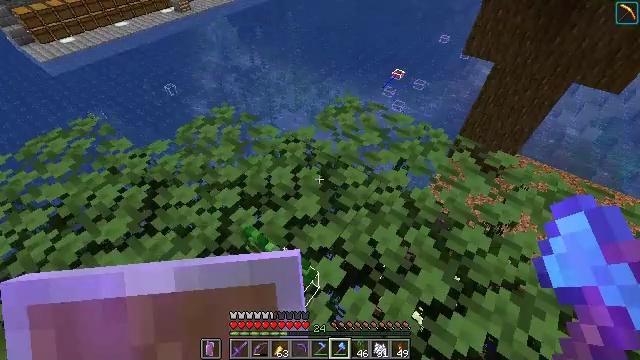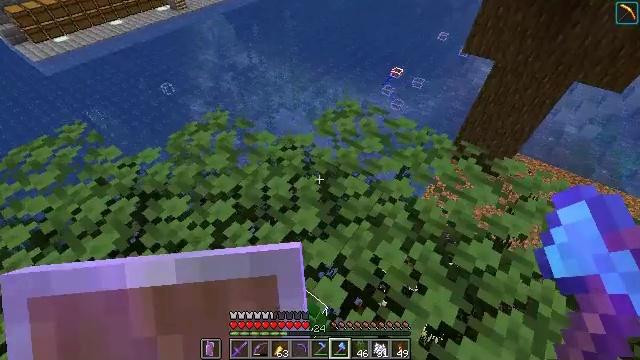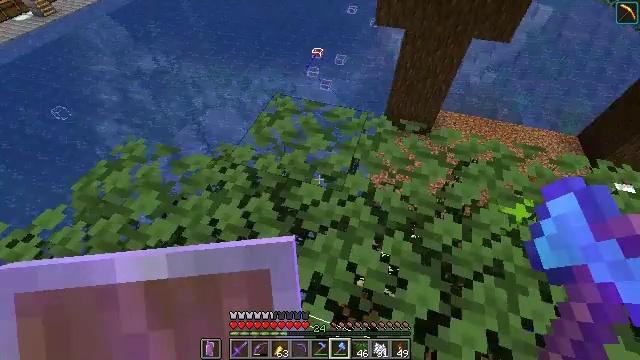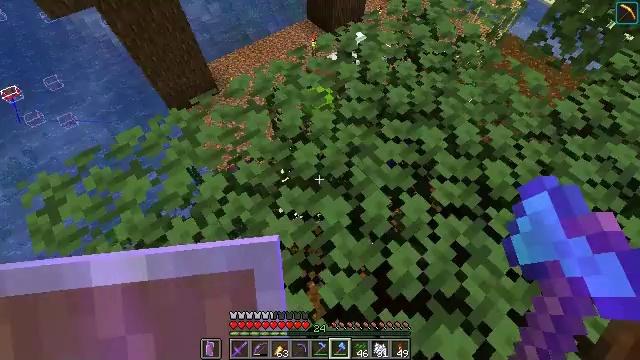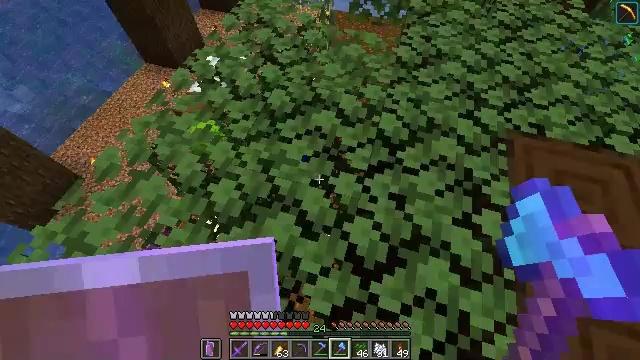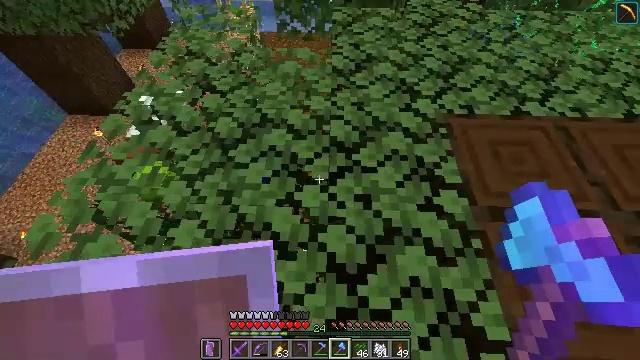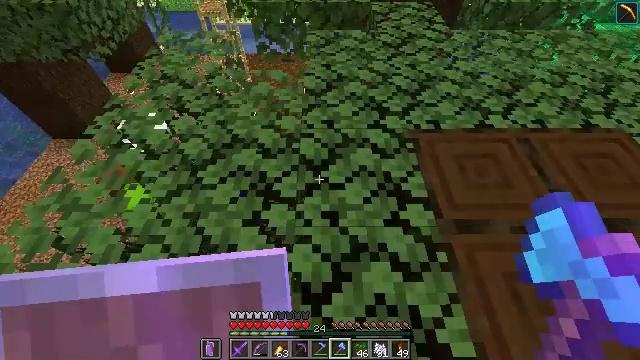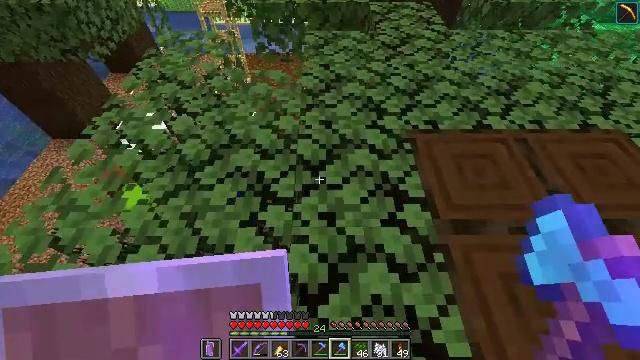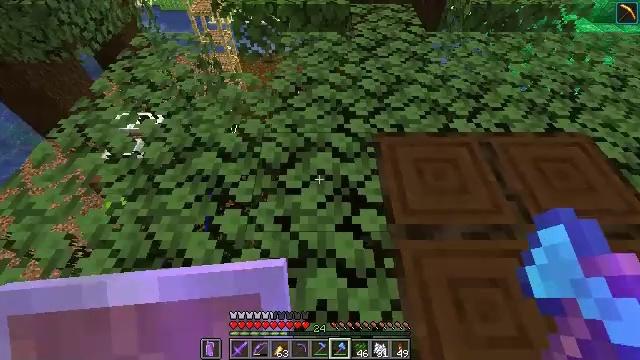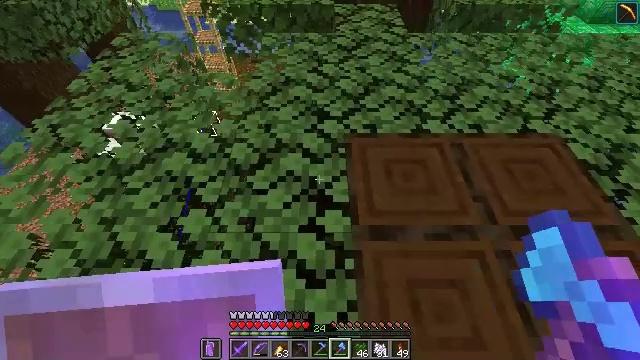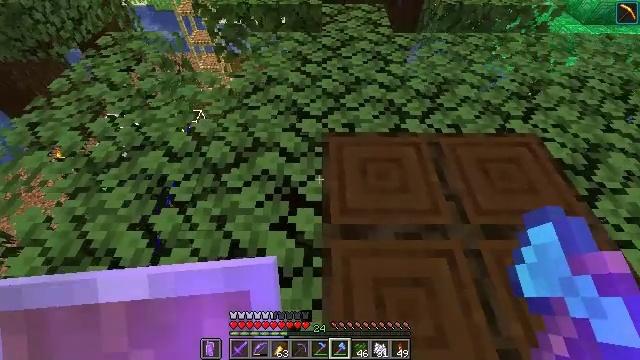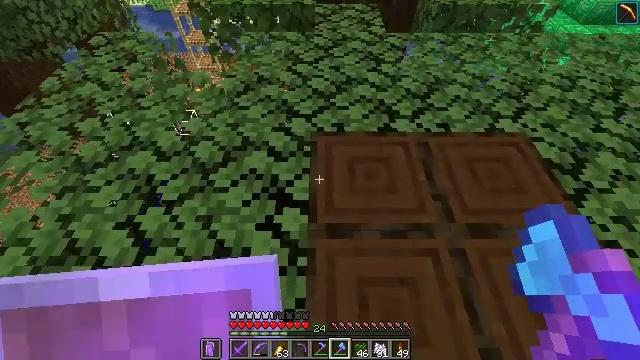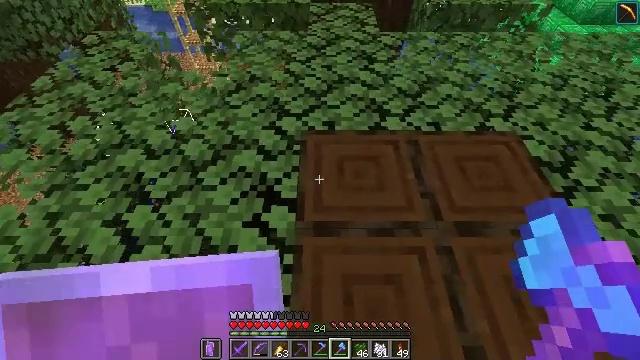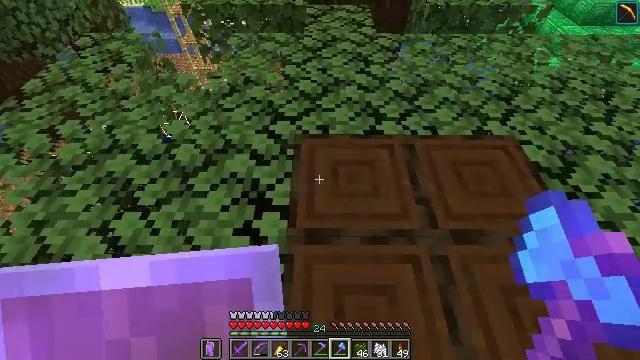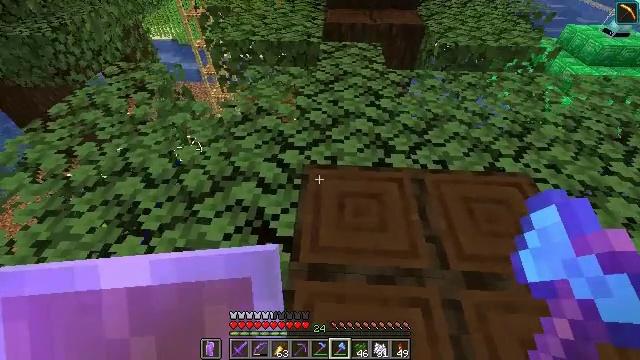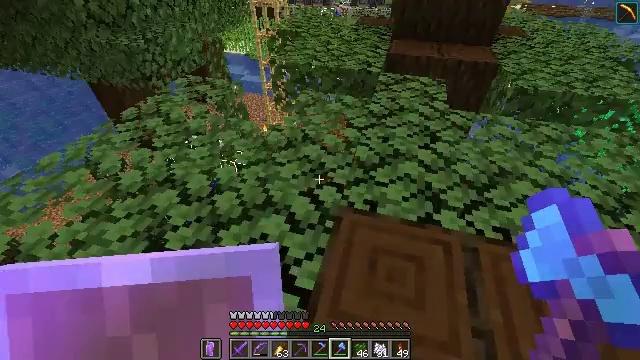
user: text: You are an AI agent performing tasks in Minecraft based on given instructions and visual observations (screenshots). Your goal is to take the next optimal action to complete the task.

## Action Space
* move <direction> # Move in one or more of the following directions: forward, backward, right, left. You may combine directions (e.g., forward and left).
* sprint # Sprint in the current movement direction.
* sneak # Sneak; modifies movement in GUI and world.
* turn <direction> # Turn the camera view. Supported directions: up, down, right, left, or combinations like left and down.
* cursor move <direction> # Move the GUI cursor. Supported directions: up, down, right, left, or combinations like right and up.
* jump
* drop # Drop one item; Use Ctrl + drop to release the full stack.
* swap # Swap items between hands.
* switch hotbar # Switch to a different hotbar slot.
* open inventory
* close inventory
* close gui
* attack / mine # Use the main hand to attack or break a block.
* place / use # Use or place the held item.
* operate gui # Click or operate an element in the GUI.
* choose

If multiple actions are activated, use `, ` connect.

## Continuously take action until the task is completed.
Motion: motion action
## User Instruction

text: Use shears to efficiently mine dark oak leaves.
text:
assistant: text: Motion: move forward
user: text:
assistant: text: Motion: turn right and down
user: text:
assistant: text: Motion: turn right and down
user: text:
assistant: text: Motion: turn right and up
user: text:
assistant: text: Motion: move right, turn right and up
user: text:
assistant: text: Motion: move right, turn right and up
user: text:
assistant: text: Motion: move right
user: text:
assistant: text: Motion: move right
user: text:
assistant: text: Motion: move right
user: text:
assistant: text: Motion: move right
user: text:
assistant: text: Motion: no_op
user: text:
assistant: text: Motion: no_op
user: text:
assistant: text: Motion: move forward
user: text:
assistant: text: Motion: move forward, turn left and up
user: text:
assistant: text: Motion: move forward, turn left and up
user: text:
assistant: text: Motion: move forward, turn left
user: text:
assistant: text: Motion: move forward, turn left
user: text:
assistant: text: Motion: move forward, turn left
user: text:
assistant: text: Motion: move forward
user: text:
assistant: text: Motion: move forward, turn right
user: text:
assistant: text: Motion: move forward, turn right and down
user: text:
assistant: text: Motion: move forward, turn right and down
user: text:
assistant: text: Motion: move forward, turn right and down
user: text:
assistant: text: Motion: move forward, turn down
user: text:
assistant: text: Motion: move forward
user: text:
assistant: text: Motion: move forward, turn left and down
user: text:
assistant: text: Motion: turn left and down
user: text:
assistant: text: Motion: turn left and down
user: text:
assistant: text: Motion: turn left
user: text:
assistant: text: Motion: turn left